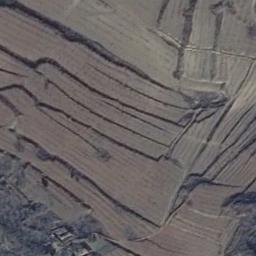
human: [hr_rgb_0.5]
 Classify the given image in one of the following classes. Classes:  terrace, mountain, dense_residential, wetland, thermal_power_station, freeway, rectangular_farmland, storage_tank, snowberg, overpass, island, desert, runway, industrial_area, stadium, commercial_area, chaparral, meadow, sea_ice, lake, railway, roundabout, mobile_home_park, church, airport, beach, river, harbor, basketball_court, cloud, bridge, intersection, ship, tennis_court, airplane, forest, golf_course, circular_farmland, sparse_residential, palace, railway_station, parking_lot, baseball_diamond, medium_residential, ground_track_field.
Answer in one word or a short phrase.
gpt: terrace